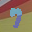
Label: 7